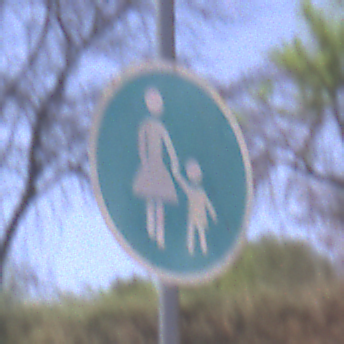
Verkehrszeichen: Gehweg
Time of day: Midday
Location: Outdoor (RoadRail)
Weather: Clear
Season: NotSpecified
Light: Natural